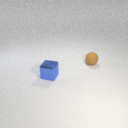
small blue metal cube in front of small brown rubber sphere